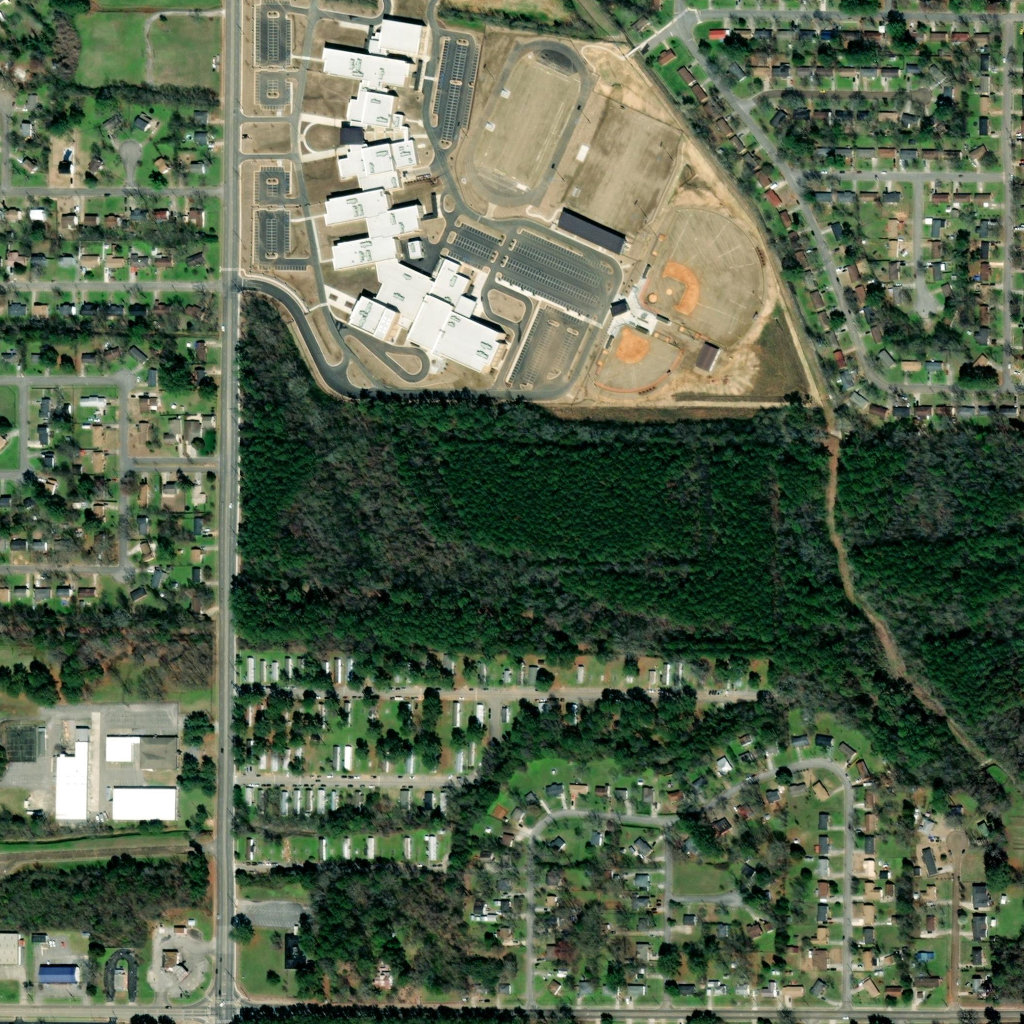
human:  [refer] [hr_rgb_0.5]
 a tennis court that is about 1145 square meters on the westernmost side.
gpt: <box>[[0, 70, 3, 74, 0]]</box>